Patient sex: F
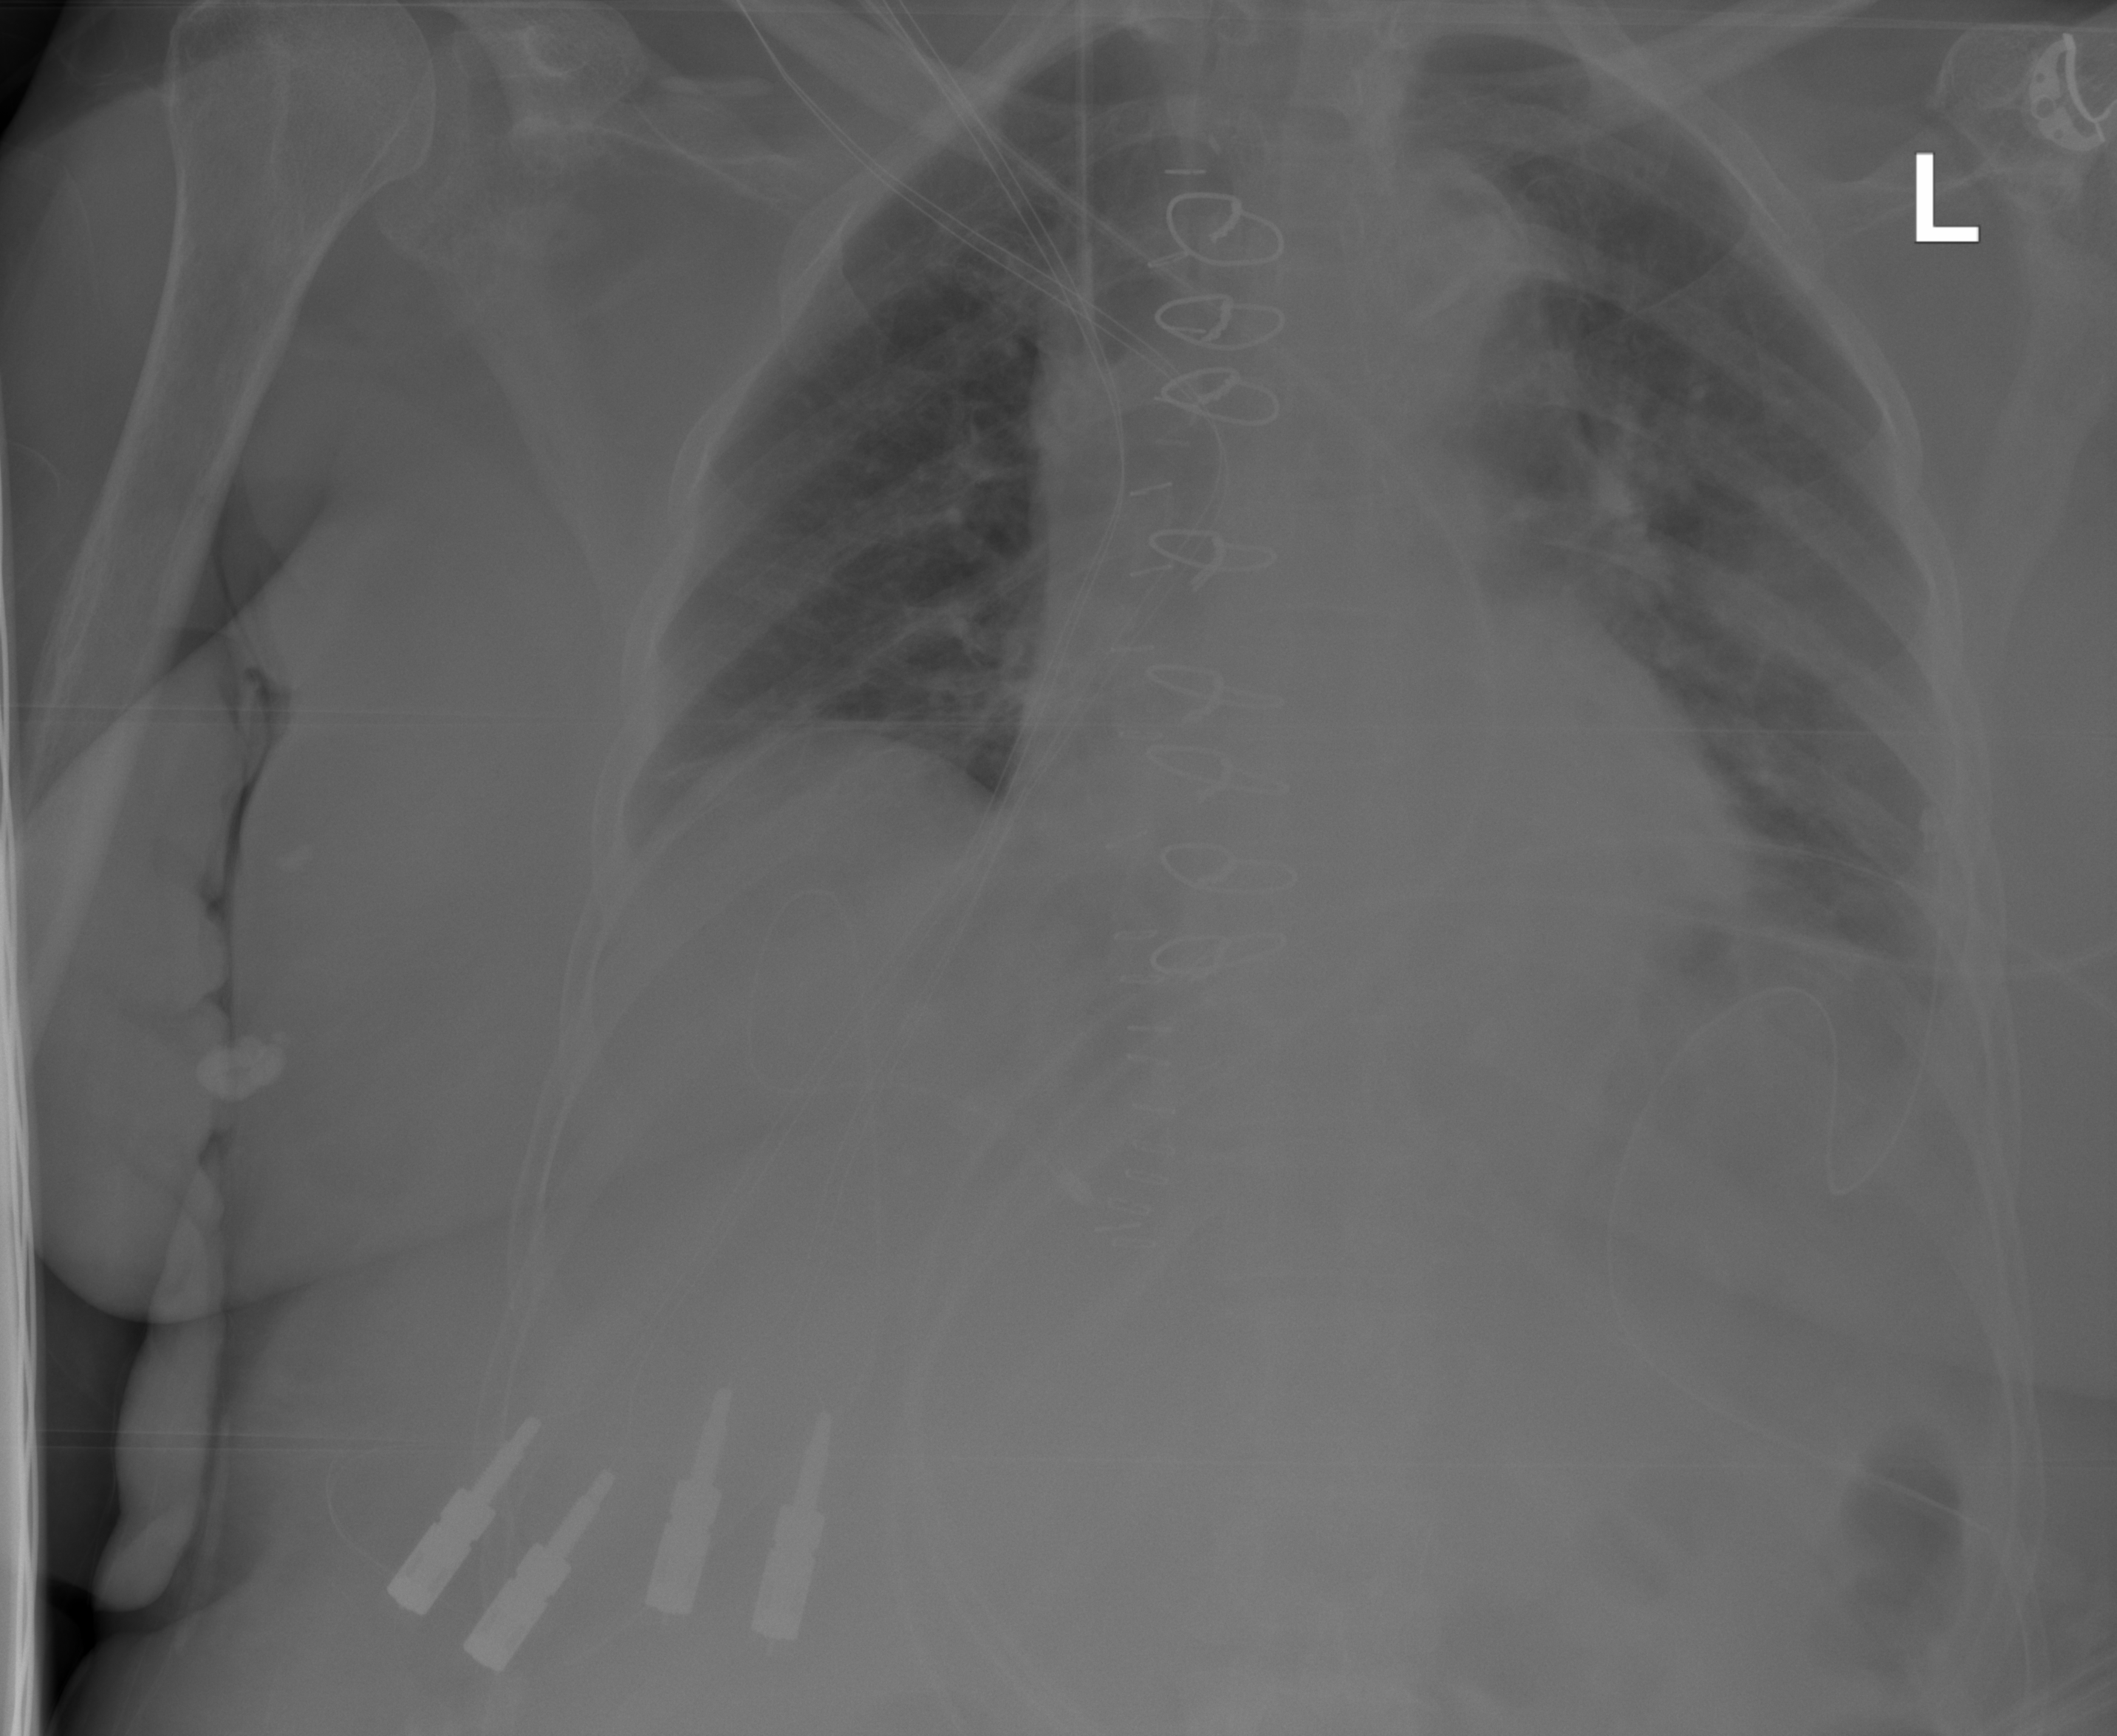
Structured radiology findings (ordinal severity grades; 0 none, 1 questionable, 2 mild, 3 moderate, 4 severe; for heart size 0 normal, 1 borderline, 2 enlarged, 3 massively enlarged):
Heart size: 0
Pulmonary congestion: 2
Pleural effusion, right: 0
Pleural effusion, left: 2
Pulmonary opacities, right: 0
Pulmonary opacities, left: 0
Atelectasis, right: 2
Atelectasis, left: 0